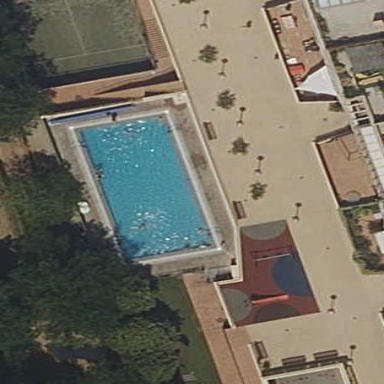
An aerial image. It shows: Swimming pool located in leisure land.